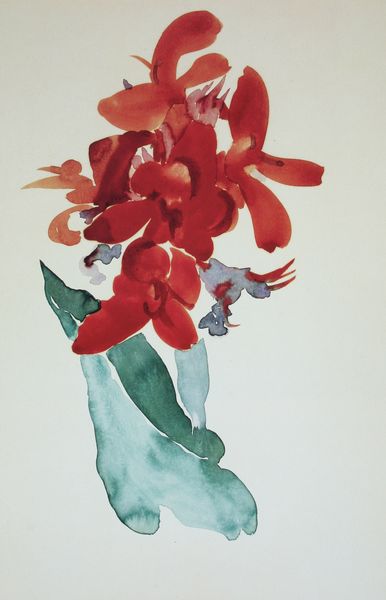
Titel: Red Cannas
Künstler: Georgia O'Keeffe
Standort: Pittsburgh (Pennsylvania)
Institution: Mr. und Mrs. James A. Fisher
Schlagwörter: blau, blätter, dunkel, gemälde, weiß, aquarell, gelb, grün, bewegung, blume, blumen, braun, bunt, grau, hell, orange, skizze, türkis, zeichnung, blüte, blüten, rot, hochformat, malerei, blass, kalt, nass, blatt, pflanze, lippen, stilleben, stillleben, vase, schwung, japan, papier, komplementär, blumenvase, moderne, warm, abstrakt, modern, formen, lila, violett, wasserfarbe, einfach, floral, o keiffe, blumenstrauss, strauß, blütenblätter, stiel, tusche, wasserfarben, blumenstillleben, stilisiert, pinsel, gladiolen, zacken, iris, zentral, leicht, breit, lilien, kräftig, kelche, verlaufen, lasiert, lasur, komplementärkontrast, orchidee, mittig, aquarellfarben, gesättigt, blütenkelche, staubgefässe, satt, nass in nass, georgia, o´keeffe, alpenveilchen, aquarekk, djdfj, haarpinsel, hauch, kelchblätter, lielie, rote orchidee, staubfäden